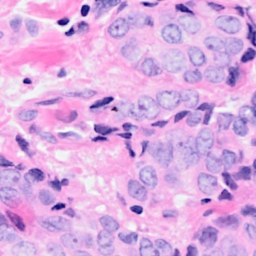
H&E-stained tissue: Breast